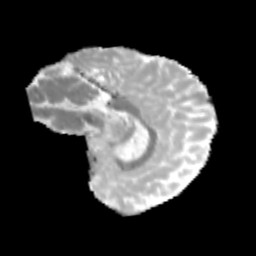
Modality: MD
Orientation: sagittal
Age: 11
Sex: male
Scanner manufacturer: siemens
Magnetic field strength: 3 T
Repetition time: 3.8 s
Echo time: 0.07 s